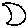
Label: moon